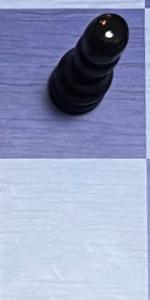
Label: Empty